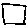
Label: square